Interaction volume radius: 10 \u00c5
Interaction volume height: 15 \u00c5
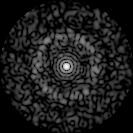
Disorder parameter: 0.8455